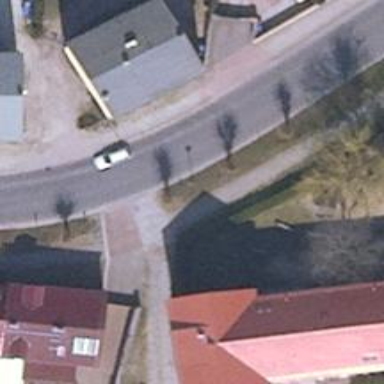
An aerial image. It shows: Tertiary road with sidewalks on both sides.